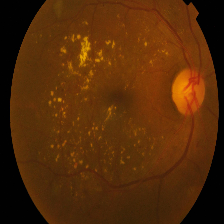
Diabetic retinopathy grade: Proliferative DR